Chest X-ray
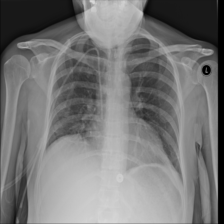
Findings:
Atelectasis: positive
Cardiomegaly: negative
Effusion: negative
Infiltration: negative
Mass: negative
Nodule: negative
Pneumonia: negative
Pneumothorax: negative
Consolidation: negative
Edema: negative
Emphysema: negative
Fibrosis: negative
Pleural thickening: negative
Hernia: negative